Aerial crown-view tile of a tropical tree (Barro Colorado Island, Panama), acquired 20241014:
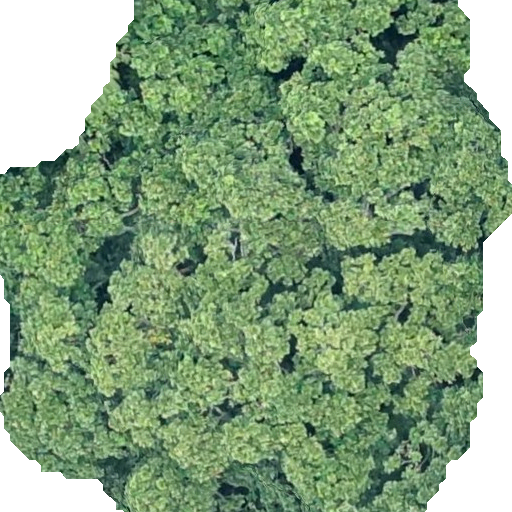
Species: Anacardium excelsum
GBIF accepted scientific name: Anacardium excelsum
Crown area: 379.615 m²